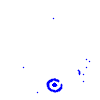
Particle: electron